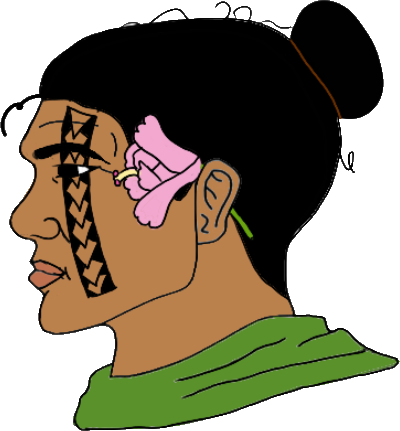
Label: 4_Yes_Chad